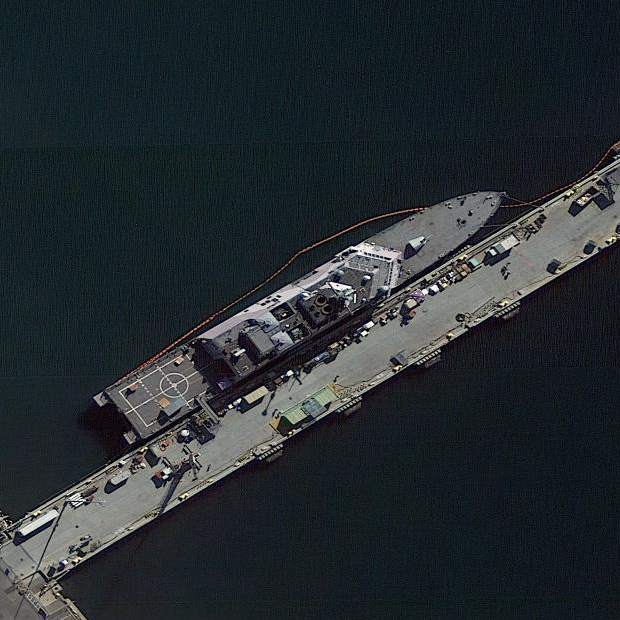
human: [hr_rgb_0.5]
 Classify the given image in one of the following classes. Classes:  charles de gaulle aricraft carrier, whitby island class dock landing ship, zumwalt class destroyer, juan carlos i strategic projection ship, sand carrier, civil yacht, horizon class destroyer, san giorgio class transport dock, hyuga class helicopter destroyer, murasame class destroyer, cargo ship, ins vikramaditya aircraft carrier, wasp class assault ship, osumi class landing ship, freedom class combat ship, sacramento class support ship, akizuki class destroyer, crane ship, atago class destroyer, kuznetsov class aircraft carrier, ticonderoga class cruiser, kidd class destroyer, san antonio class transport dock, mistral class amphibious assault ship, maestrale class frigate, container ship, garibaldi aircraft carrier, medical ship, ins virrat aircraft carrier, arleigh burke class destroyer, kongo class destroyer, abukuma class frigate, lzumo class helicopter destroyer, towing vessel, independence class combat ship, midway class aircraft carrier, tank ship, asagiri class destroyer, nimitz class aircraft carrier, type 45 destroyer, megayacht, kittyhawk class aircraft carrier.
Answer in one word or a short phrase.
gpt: Freedom class combat ship